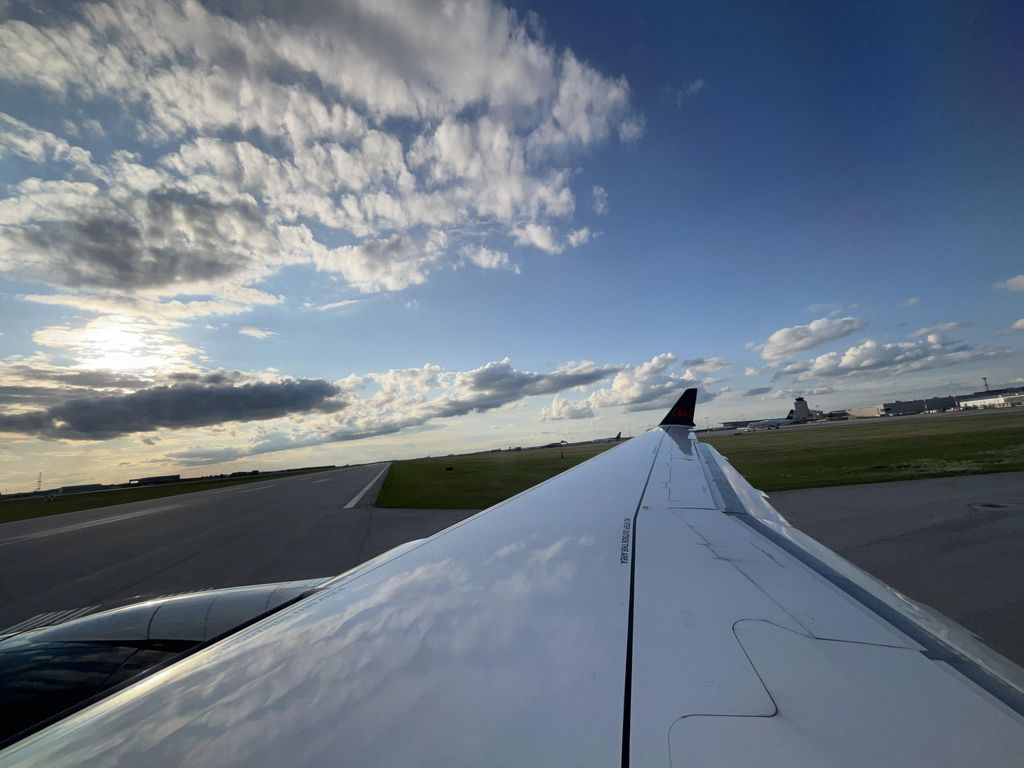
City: winnipeg